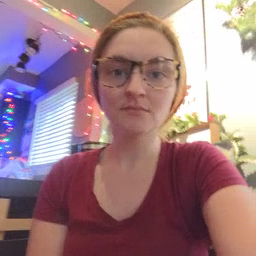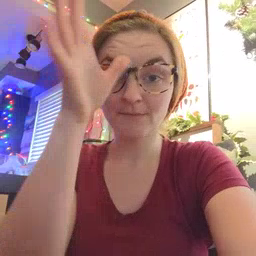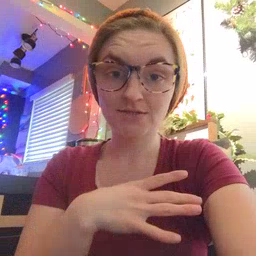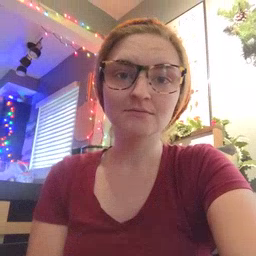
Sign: man